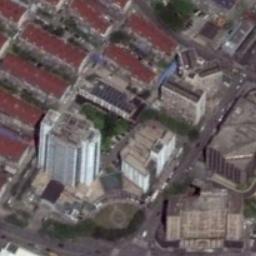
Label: commercial_area